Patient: sex F, age 60
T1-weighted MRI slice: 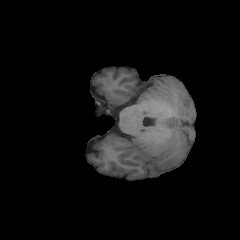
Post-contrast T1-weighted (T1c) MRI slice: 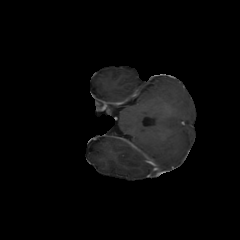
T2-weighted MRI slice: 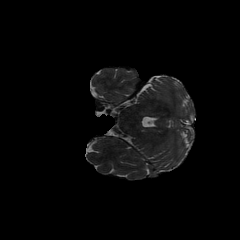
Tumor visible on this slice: no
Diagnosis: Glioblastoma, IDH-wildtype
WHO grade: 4